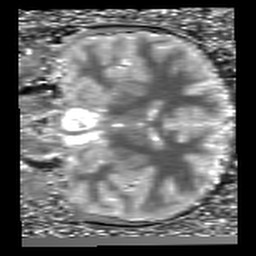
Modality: T1map
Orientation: coronal
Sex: female
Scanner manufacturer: siemens
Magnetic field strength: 3 T
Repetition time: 5 s
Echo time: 0.00355 s